Question: I have a html structure as shown below.
'''
<style>
.divcontainer
{
width:100%
}
.left_menu {
background: none repeat scroll 0 0 #333333;
border-radius: 5px 5px 5px 5px;
font-family: Arial,Helvetica,sans-serif;
font-size: 12px;
font-weight: bold;
padding: 5px;
width: 200px;
}
</style>
<div class="divcontainer">
<table width="100%">
<tr>
<td valign="top">
<div class="left_menu">
1
</div>
</td>
<td>
<div>
2</div>
</td>
</tr>
</table>
</div>
'''
I need to create a structure as in the picture below
but i dont want to apply styles to TD. The width of td should be adjusted through the classes applied to the child div. In short my first td should occupied 25% of tr and the second should occupy the remaining 75%.Can anyone throw some light on how to do this?
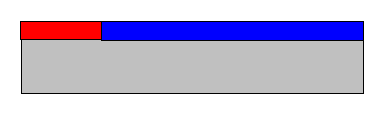
Answer: You may set for second 'td' a hudge 'width'. It will then take max-width avalaible and first 'td' will shrink to its content.
<URL>
basicly here you need to set :
'''
td {
background:red;
}
td+td {
width:100%;
background:blue;
}
'''